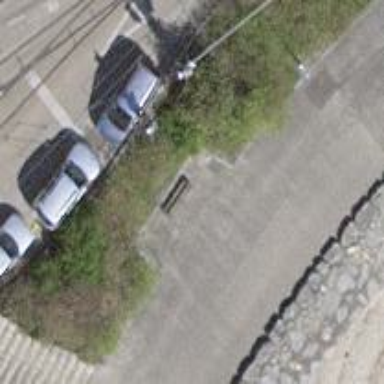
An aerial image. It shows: Brown bench in the vicinity.